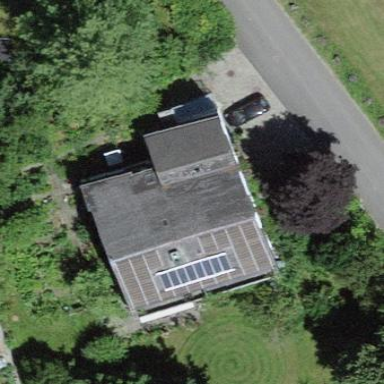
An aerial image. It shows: Simple and straightforward house.